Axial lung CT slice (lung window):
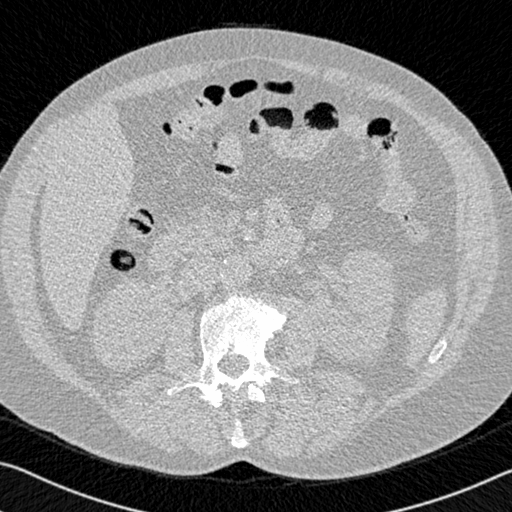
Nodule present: no